Question: <URL> thread says '6 trits ~ 9.5 bits'.

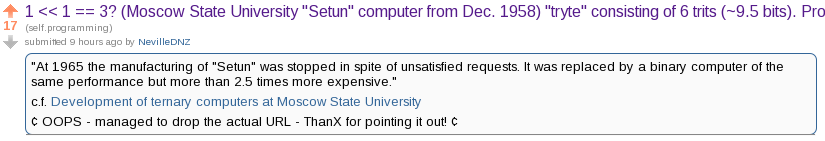
Answer: It's talking about information capacity. You can store roughly the same amount of data in 9.5 bits as you can 6 trits because 2 (724) is approximately 3 (729).